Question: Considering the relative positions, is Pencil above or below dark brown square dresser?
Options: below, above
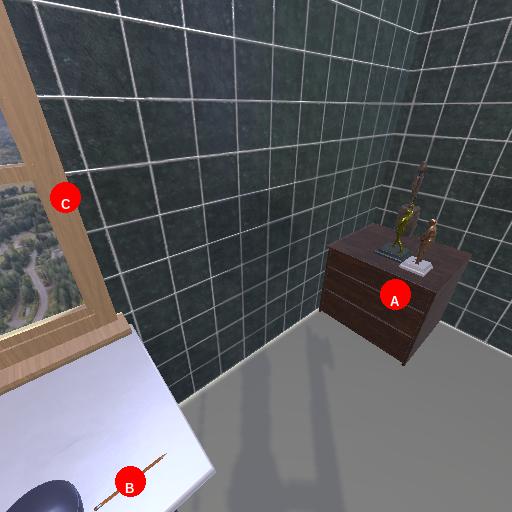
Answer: below